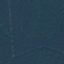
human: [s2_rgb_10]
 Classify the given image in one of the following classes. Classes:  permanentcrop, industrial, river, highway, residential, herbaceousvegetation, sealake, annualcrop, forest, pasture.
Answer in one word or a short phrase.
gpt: Forest